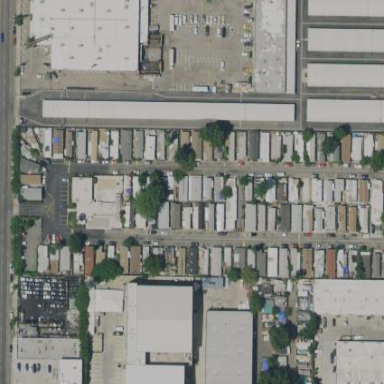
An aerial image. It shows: Residential area known as trailer park.